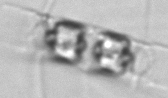
Label: Chaetoceros_didymus